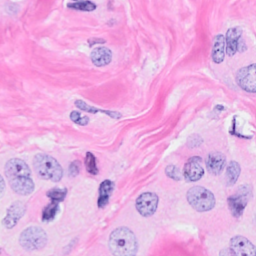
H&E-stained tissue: Breast